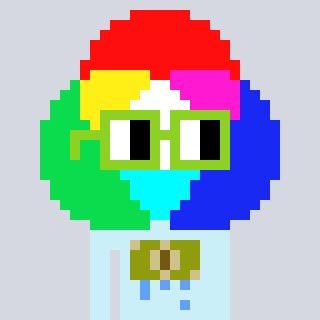
a pixel art character with square light green glasses, a color circle-shaped head and a cold-colored body on a cool background